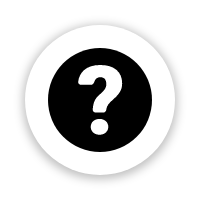
Cursor type: help
OS/theme: linux-google-cursor
Variant: black